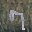
Label: 7